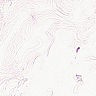
Metastatic tissue present: no